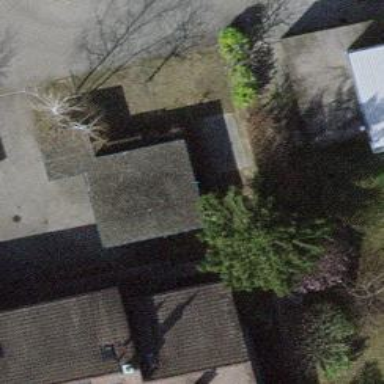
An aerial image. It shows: View of roof of building.